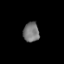
Tissue: lung
Cell type: Epithelial cells
Senescence score: 0.2428
Nuclear area (px): 310
Mean DAPI intensity: 118.39